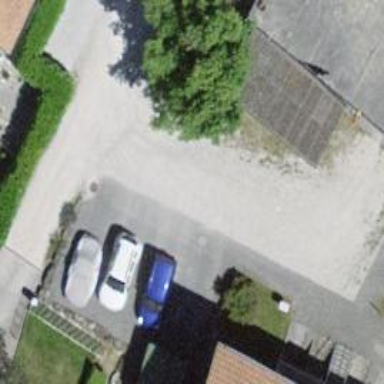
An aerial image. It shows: Residential road with unpaved surface.